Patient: sex M, age 67
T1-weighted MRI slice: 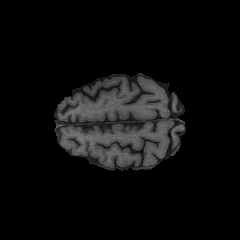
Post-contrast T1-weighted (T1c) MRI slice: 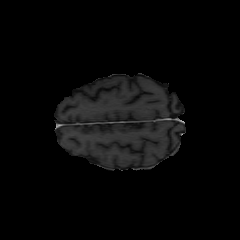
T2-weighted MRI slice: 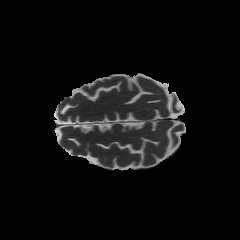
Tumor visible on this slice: no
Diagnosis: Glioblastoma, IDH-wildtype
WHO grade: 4